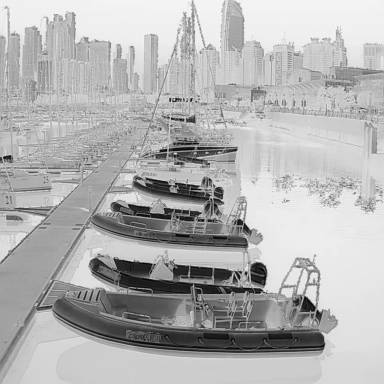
There are 12 objects shown in the infrared image, including seven canoes, and five sailboats.